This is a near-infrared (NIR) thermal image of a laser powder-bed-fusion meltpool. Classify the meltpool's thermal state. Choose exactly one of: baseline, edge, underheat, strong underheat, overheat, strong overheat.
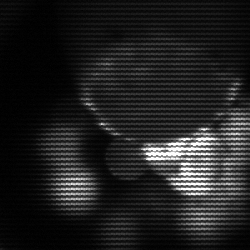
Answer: edge